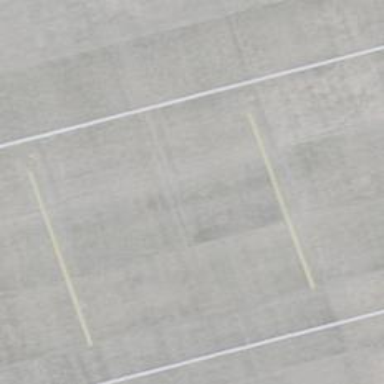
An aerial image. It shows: Airport parking position.